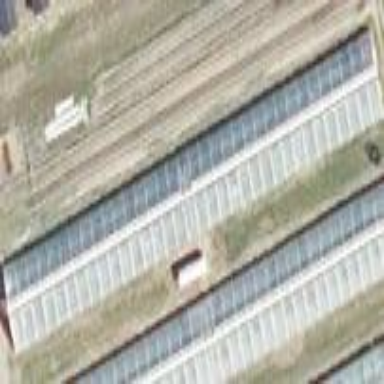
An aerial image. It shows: Greenhouse with round-shaped roof.